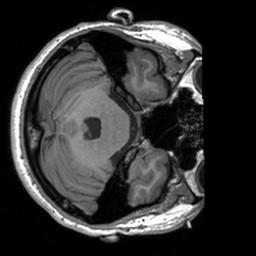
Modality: T1w
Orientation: axial
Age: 28
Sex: male
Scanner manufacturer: siemens
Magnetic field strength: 3 T
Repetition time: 1.9 s
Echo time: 0.00226 s